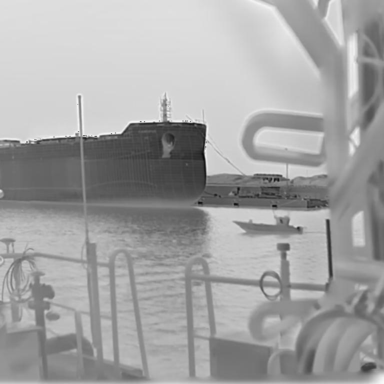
There are two objects shown in the infrared image, including a bulk_carrier, and a fishing_boat.